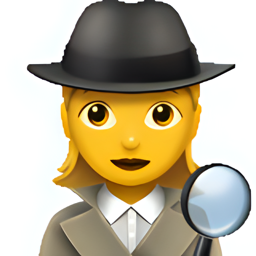
Name: female sleuth
Emoji: 🕵️‍♀️
Group: People & Body
Sub-group: person-role